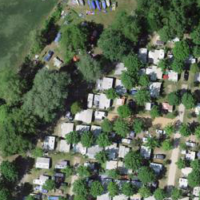
EUNIS habitat code: 53
Species observed at this site:
Sporobolus indicus
Oriolus oriolus
Actitis hypoleucos
Falco subbuteo